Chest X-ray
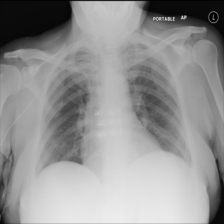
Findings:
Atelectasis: negative
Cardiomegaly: negative
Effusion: negative
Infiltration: negative
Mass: negative
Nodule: negative
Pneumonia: negative
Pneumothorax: negative
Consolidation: negative
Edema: negative
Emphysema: negative
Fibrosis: negative
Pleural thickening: negative
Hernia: negative